Question: I'm implementing a permission-to-role assignment screen using Bootstrap 3 modal. <URL> in full screen, so the selects are not stacked under each other, but aligned aside. As you see, now the buttons are sticked to the top, but I want to place them in one columnt at the center of modal:

The code is trivial, <URL> for details:
'''
<div class="modal-header">
<h3 class="modal-title">Role permissions</h3>
</div>
<div class="modal-body">
<div class="row">
<div class="col-md-5 form-group">
<label for="availablePermission">
Available permissions
</label>
<select id="availablePermission" class="form-control" size="14">
<optgroup label="General">
<option value="0">Change password</option>
...
</optgroup>
</select>
</div>
<div class="col-md-2">
<button class="btn btn-primary">
<i class="fa fa-fw fa-angle-right"></i>
</button>
<button class="btn btn-primary">
<i class="fa fa-fw fa-angle-left"></i>
</button>
</div>
<div class="col-md-5 form-group">
<label for="existingPermission">
Assigned permissions
</label>
<select id="existingPermission" class="form-control" size="14">
<optgroup label="General">
<option value="1">View users</option>
...
</optgroup>
</select>
</div>
</div>
</div>
<div class="modal-footer">
<button class="btn btn-primary">OK</button>
<button class="btn btn-warning">Cancel</button>
</div>
'''
I've tried flexbox for middle column with 'display: flex' and 'flex-direction: column' but the buttons didn't move a pixel. 'display: table-cell' and 'vertical-align: middle' does not work either. Is it possible to beautifuly centrify them without using hard-coded dimensions?
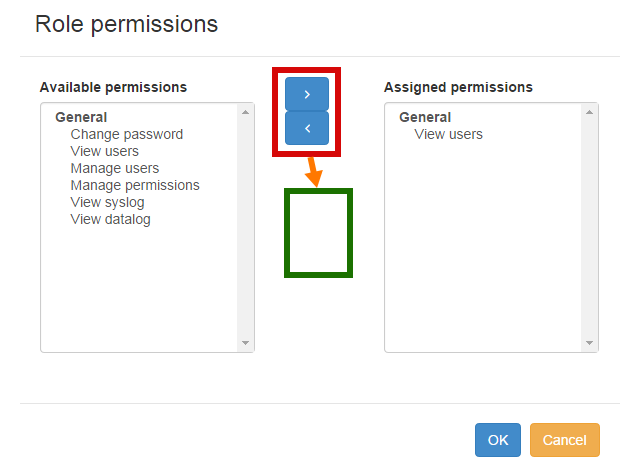
Answer: Managed to get it working with flexbox, Adding a '@media' query (similar to the one for Bootstrap's '*-md') will fix this.
'''
@media (min-width: 992px) {
.flex-row {
display: flex;
}
}
.flex-col {
display: flex;
flex-wrap: wrap;
align-items: center;
align-content: center;
justify-content: center;
}
'''
<URL>